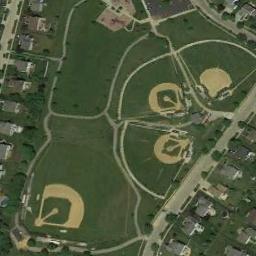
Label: baseball_diamond